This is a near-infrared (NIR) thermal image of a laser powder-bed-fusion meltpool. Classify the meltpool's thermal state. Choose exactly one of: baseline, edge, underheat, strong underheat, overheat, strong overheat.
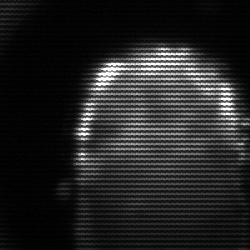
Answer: baseline